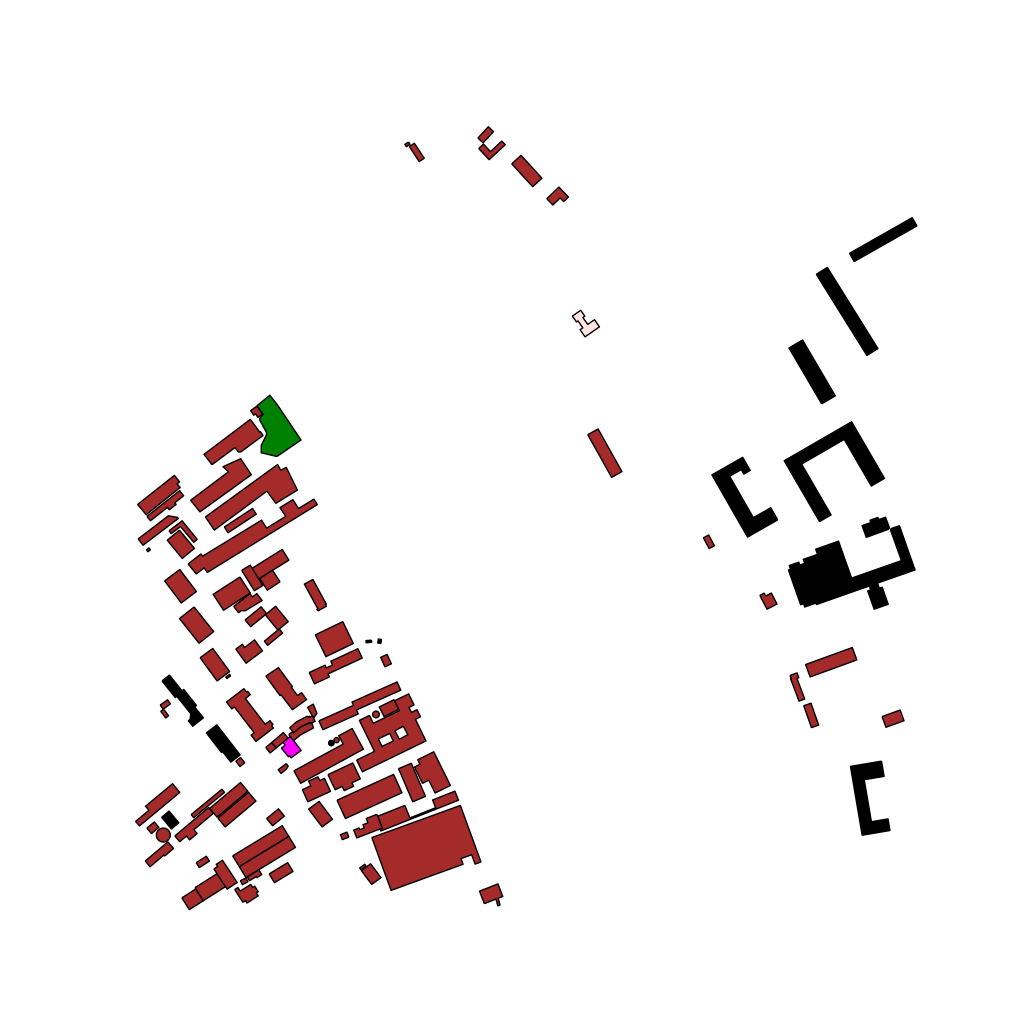
Tags: overhead vector_map, industrial, recreation, residential, special, modern, soviet, high_rise, individual_rise, low_rise, medium_rise, density_1, Building, Facility, Gas, Park, Police, 1.0 km²